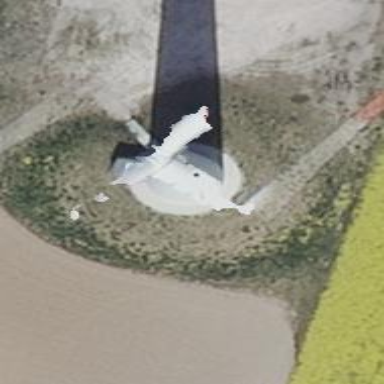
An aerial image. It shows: Wind generator powered by horizontal axis wind turbine.